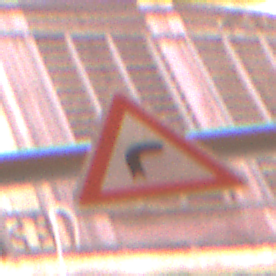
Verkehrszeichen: KurveRechts
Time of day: MorningAfternoon
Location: Outdoor (Urban)
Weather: Clear
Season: NotSpecified
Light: Natural